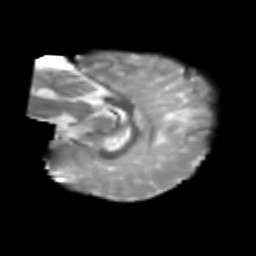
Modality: T2w
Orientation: sagittal
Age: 7
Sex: male
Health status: healthy